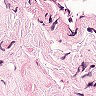
Metastatic tissue present: no